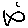
Label: fish